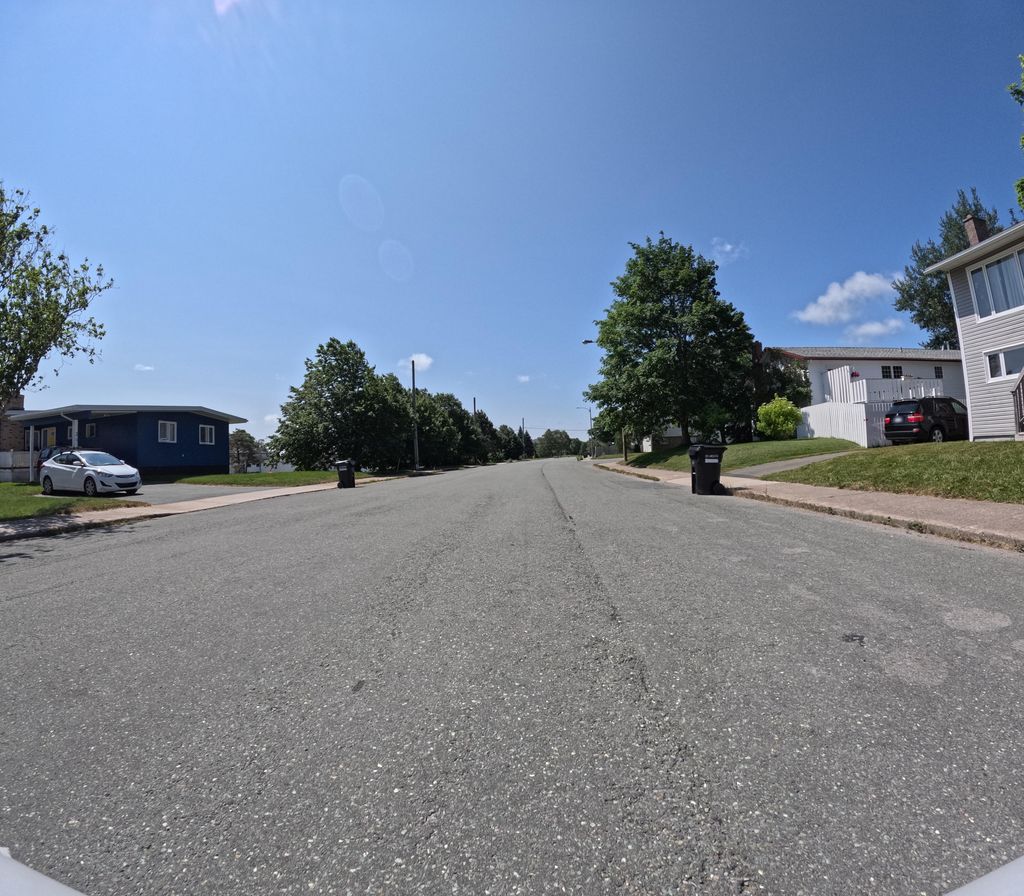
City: st_johns